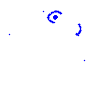
Particle: kaon